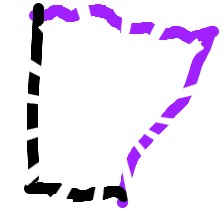
Shape: trapezoid